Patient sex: M
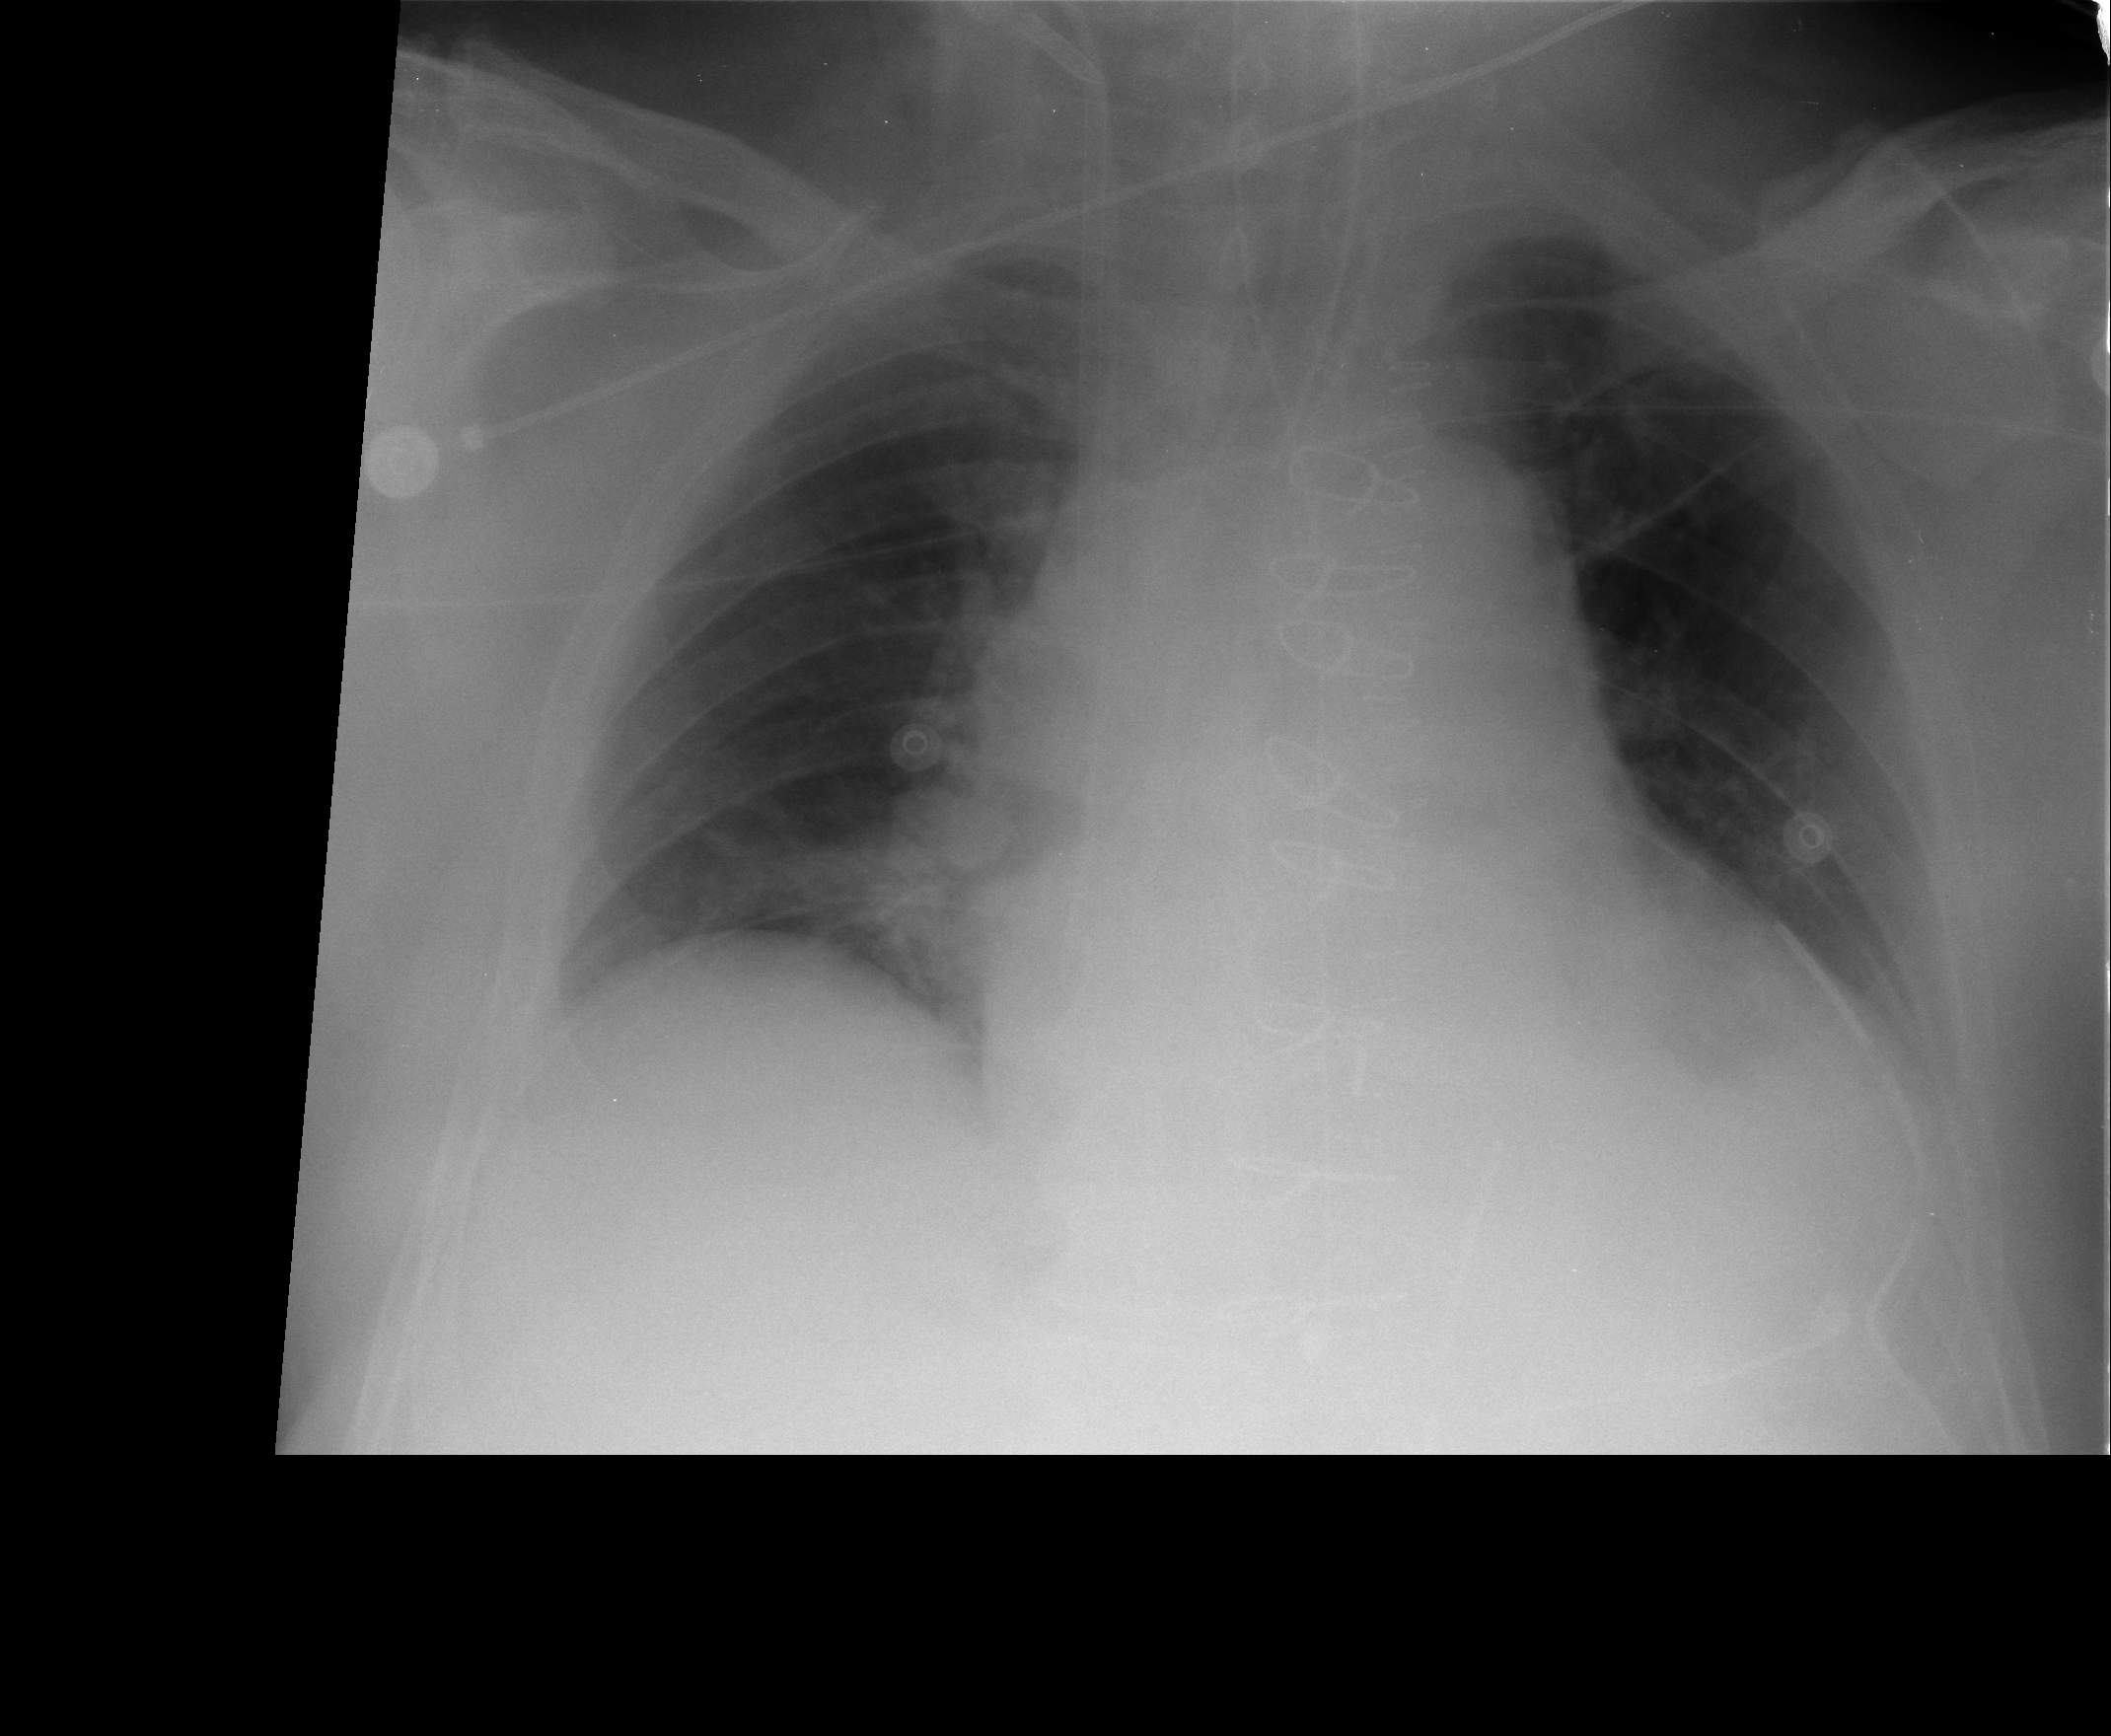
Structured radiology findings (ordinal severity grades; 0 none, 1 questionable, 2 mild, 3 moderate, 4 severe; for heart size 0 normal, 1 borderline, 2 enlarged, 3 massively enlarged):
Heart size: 2
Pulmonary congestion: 0
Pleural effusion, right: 0
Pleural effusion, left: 2
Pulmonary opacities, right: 0
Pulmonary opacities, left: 0
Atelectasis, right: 2
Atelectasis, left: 2